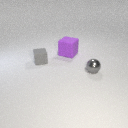
small gray rubber cube to the left of small gray metal sphere